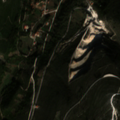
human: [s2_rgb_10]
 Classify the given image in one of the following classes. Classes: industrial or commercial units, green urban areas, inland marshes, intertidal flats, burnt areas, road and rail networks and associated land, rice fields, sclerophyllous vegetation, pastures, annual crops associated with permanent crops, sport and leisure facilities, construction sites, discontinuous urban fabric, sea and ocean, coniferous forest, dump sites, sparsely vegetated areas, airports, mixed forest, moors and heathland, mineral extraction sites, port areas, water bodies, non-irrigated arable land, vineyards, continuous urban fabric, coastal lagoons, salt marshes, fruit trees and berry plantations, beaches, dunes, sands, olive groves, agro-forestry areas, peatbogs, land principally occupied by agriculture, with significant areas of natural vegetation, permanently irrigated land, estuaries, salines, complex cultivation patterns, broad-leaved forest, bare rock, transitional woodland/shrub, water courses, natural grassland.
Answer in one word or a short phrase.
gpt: complex cultivation patterns, natural grassland, sclerophyllous vegetation